Question: I have a problem with a join that I imagine will be simple to fix (I think I'm having a brain fart).
Here is my current working query:
'''
SELECT ADDTIME(journey.departure, notrelatedtoquestion) AS departure
FROM journey
GROUP BY journey.id
ORDER BY departure
'''
Here the my query that I want to work but can't get to work:
'''
SELECT ADDTIME(journey.departure, notrelatedtoquestion) AS departure
FROM journey
JOIN journey_non_operation ON journey_non_operation.journey = journey.code
WHERE NOW() NOT BETWEEN journey_non_operation.date_start AND journey_non_operation.date_end
GROUP BY journey.id
ORDER BY departure
'''
Well, it is working, but the problem is that it changes the result set due to the contents of the newly joined 'journey_non_operation' table.
What I am trying to achieve is very simple. I just want to filter out journeys that have today's date in the 'journey_non_operation' table. But, because there are many dates of non operation for each journey, it is changing the result set.
Here are the results of the first and second queries side by side:

How can I stop the 'journey_non_operation' join from affecting the result set, but make it so that I don't select journeys where their id is between a date of non operation?
The table structure for 'journey_non_operation':
'id' - 'journey_id' - 'start_date' - 'end_date'
Thanks!
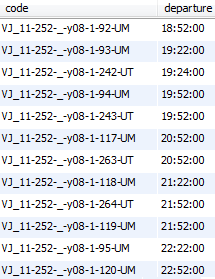
Answer: You could use the 'not in' operator instead of a 'join':
'''
SELECT ADDTIME(journey.departure, notrelatedtoquestion) AS departure
FROM journey
WHERE journey.code NOT IN (SELECT journey
FROM journey_non_operation
WHERE NOW() NOT BETWEEN date_start AND
date_end)
GROUP BY journey.id
ORDER BY departure
'''